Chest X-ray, AP view. Patient: 49 years old, sex M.
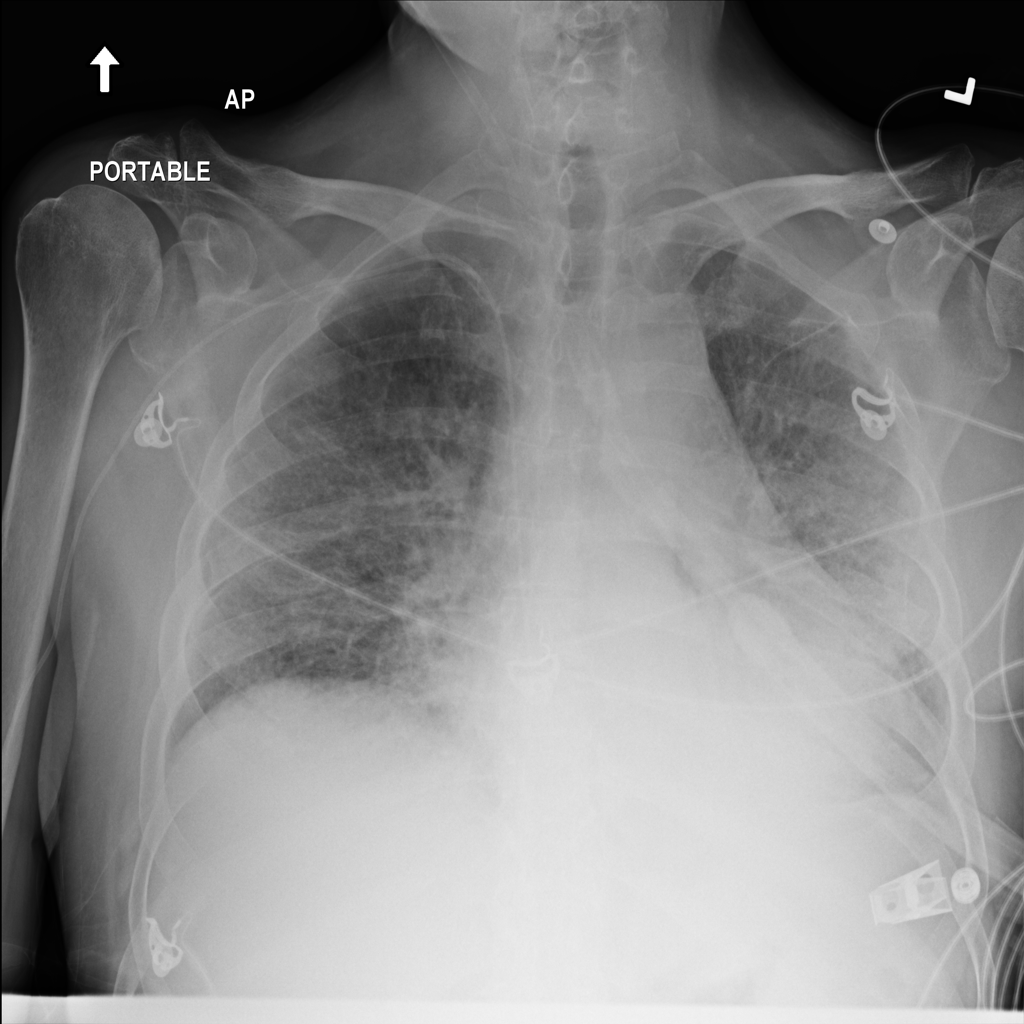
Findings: Consolidation, Infiltration, Nodule